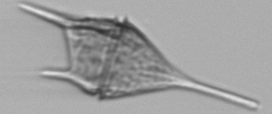
Label: Tripos_lineatus